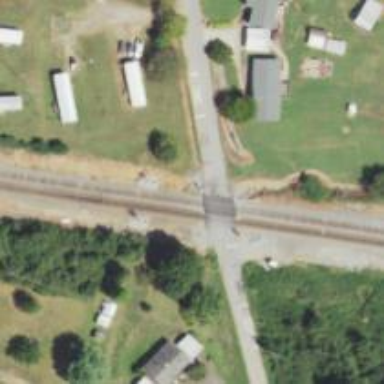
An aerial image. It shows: Railway signal.